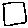
Label: square